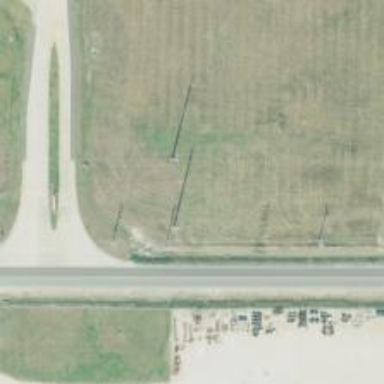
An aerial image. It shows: Power pole.